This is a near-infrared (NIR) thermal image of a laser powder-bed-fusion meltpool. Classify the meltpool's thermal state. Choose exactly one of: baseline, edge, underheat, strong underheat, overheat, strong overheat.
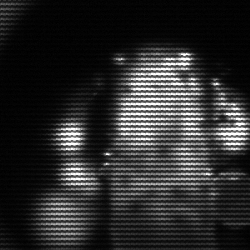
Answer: strong underheat